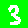
Digit: 3